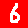
Digit: 6